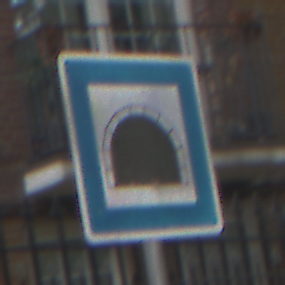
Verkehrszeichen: Tunnel
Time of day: MorningAfternoon
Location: Outdoor (Urban)
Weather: Overcast
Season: NotSpecified
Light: Natural